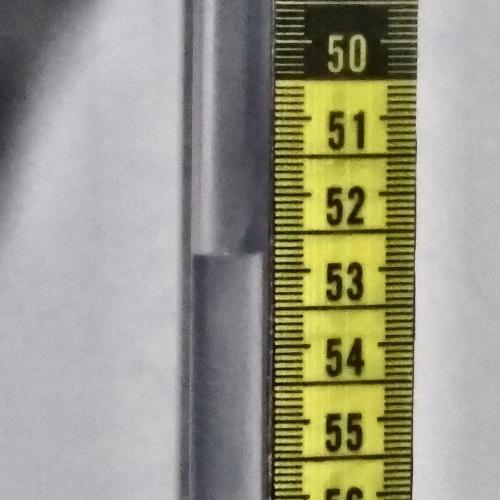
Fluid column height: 52.8 cm